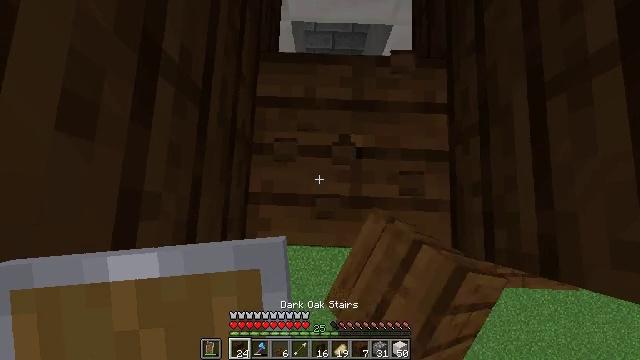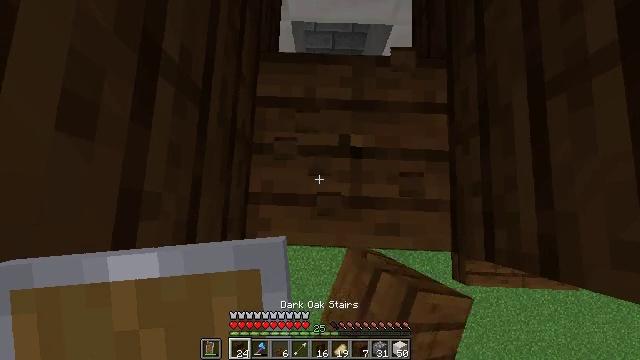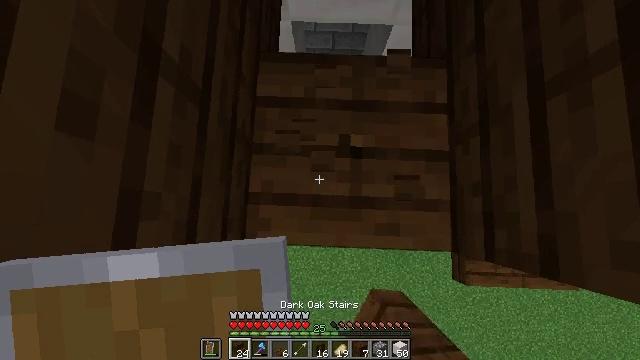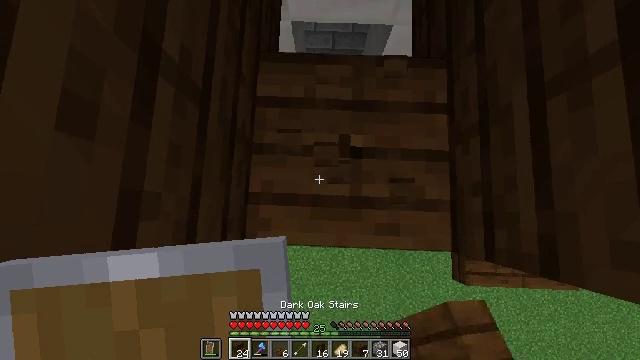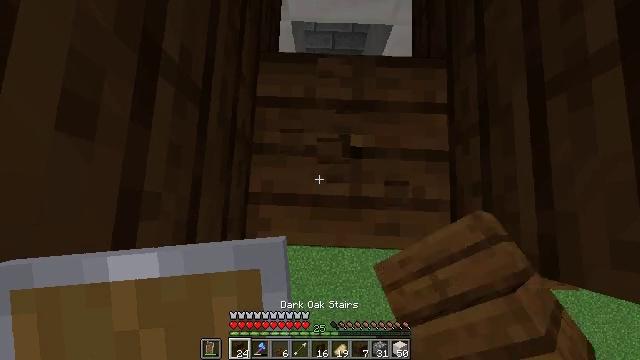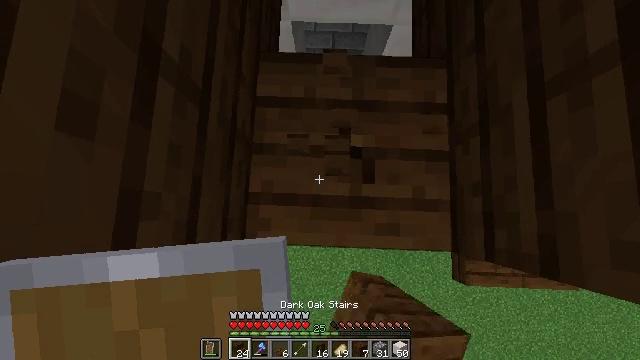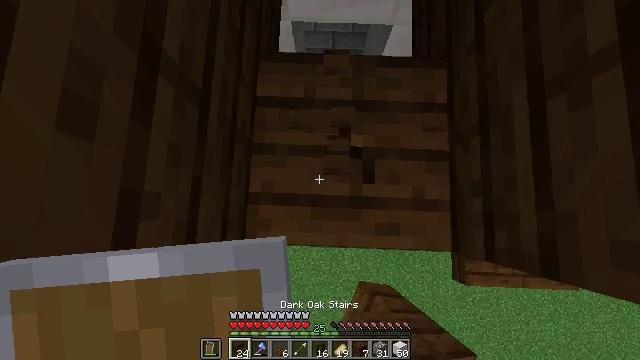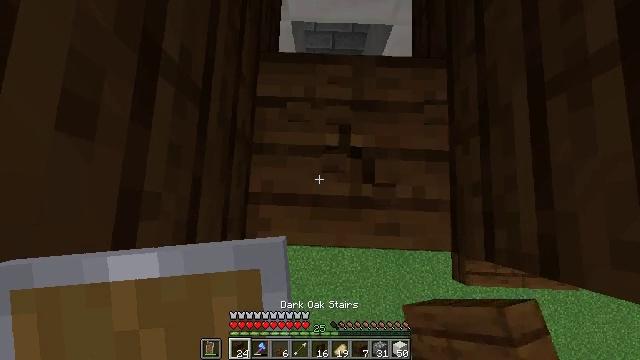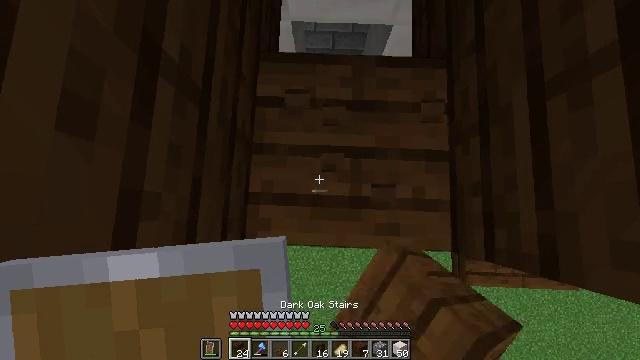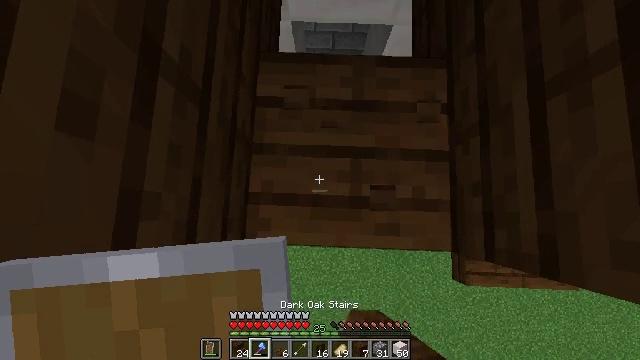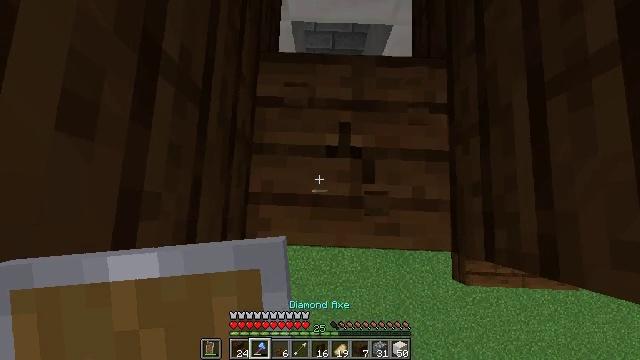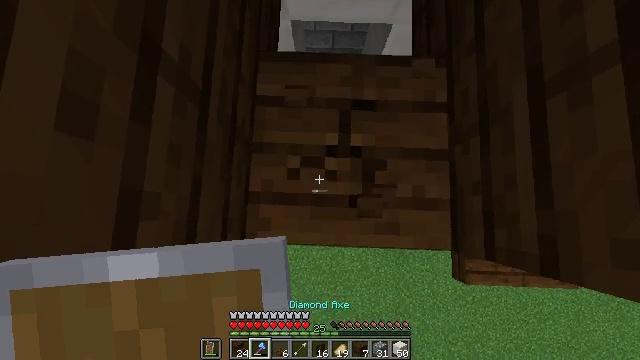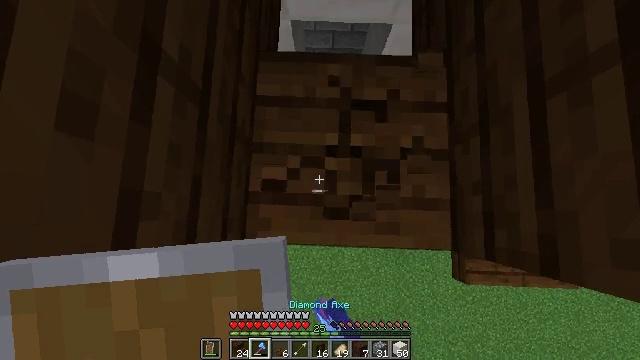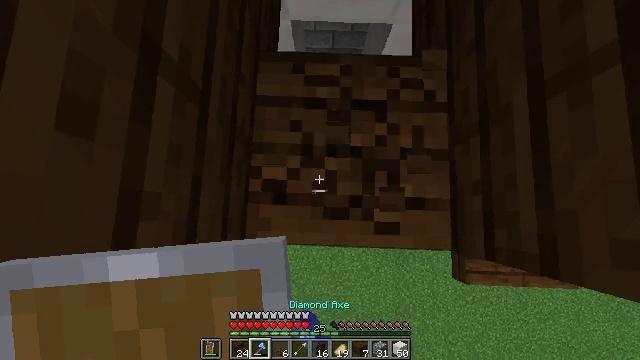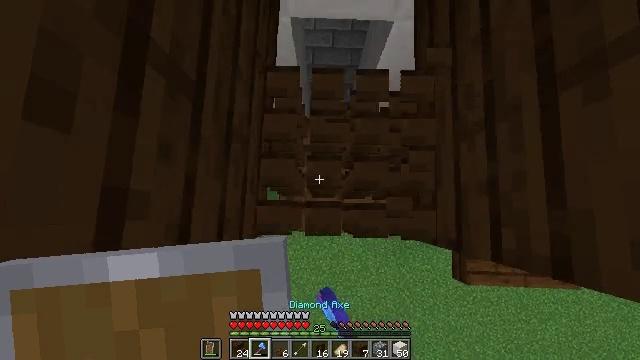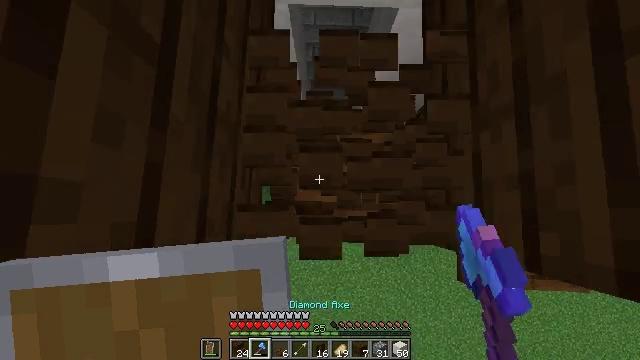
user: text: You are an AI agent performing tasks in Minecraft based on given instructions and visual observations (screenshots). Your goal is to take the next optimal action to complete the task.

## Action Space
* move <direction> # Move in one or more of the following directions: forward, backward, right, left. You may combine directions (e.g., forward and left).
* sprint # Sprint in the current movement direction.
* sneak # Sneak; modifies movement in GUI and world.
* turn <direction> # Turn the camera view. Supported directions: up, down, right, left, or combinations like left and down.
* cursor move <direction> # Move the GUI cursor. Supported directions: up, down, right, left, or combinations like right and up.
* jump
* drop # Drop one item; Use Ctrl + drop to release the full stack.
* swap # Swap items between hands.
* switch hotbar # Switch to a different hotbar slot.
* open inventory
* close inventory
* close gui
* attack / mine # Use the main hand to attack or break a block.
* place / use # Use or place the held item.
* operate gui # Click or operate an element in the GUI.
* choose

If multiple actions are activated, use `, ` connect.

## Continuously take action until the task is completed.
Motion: motion action
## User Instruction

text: Mine dark oak planks.
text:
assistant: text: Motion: sneak, attack / mine
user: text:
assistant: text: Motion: sneak, attack / mine
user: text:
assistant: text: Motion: sneak, attack / mine
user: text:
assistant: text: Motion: sneak, attack / mine
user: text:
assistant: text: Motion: sneak, attack / mine
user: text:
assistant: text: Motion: sneak, attack / mine
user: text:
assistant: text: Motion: sneak, attack / mine
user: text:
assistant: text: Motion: sneak
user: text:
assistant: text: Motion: sneak, switch to hotbar 2
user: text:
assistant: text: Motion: sneak, attack / mine, switch to hotbar 2
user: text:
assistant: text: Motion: sneak, attack / mine, switch to hotbar 2
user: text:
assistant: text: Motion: sneak, attack / mine
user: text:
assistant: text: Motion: sneak, attack / mine
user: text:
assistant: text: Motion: sneak, attack / mine
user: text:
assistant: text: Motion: sneak, attack / mine
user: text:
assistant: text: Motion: sneak, attack / mine
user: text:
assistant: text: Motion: sneak, attack / mine
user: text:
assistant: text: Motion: sneak, attack / mine
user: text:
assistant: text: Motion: sneak, attack / mine, switch to hotbar 1